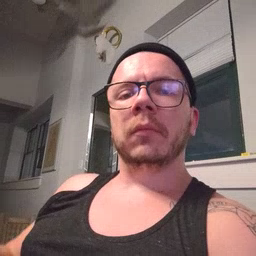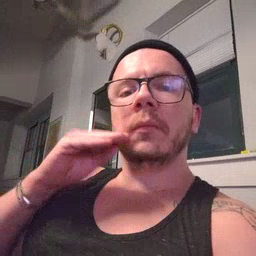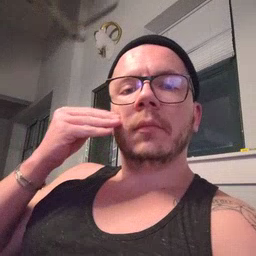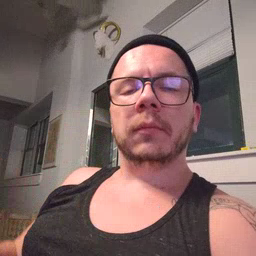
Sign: smile